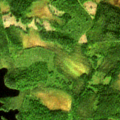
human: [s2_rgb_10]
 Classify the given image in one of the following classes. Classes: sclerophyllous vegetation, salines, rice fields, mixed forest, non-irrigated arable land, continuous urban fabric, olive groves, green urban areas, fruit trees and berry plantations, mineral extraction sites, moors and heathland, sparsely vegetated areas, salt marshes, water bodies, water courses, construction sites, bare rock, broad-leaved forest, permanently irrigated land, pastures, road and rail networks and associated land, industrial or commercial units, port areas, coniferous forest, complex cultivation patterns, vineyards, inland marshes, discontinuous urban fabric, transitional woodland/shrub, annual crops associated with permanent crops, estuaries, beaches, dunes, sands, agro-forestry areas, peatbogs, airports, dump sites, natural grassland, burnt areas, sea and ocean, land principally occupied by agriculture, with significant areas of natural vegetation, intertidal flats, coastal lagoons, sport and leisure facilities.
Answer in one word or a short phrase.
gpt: coniferous forest, transitional woodland/shrub, water bodies